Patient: sex M, age 52
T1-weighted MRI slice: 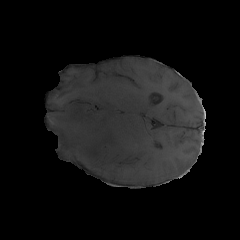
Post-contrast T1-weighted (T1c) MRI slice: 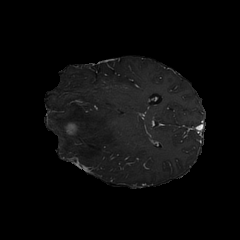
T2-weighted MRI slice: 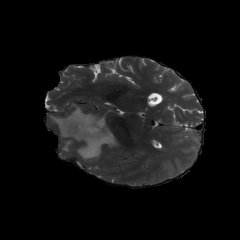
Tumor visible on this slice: yes
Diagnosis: Glioblastoma, IDH-wildtype
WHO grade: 4